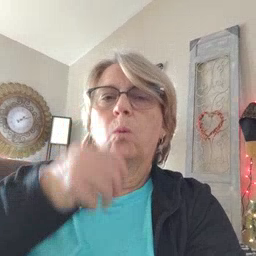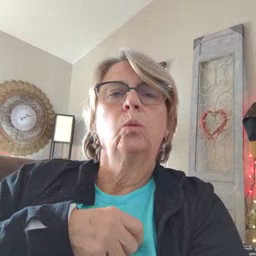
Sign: clown